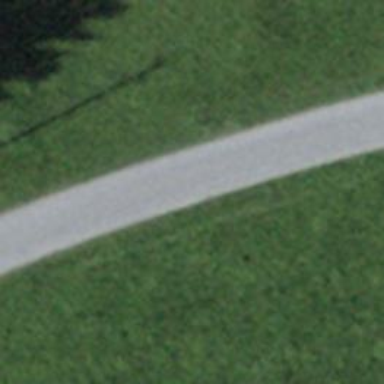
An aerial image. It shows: Unclassified road.